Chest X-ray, PA view. Patient: 42 years old, sex M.
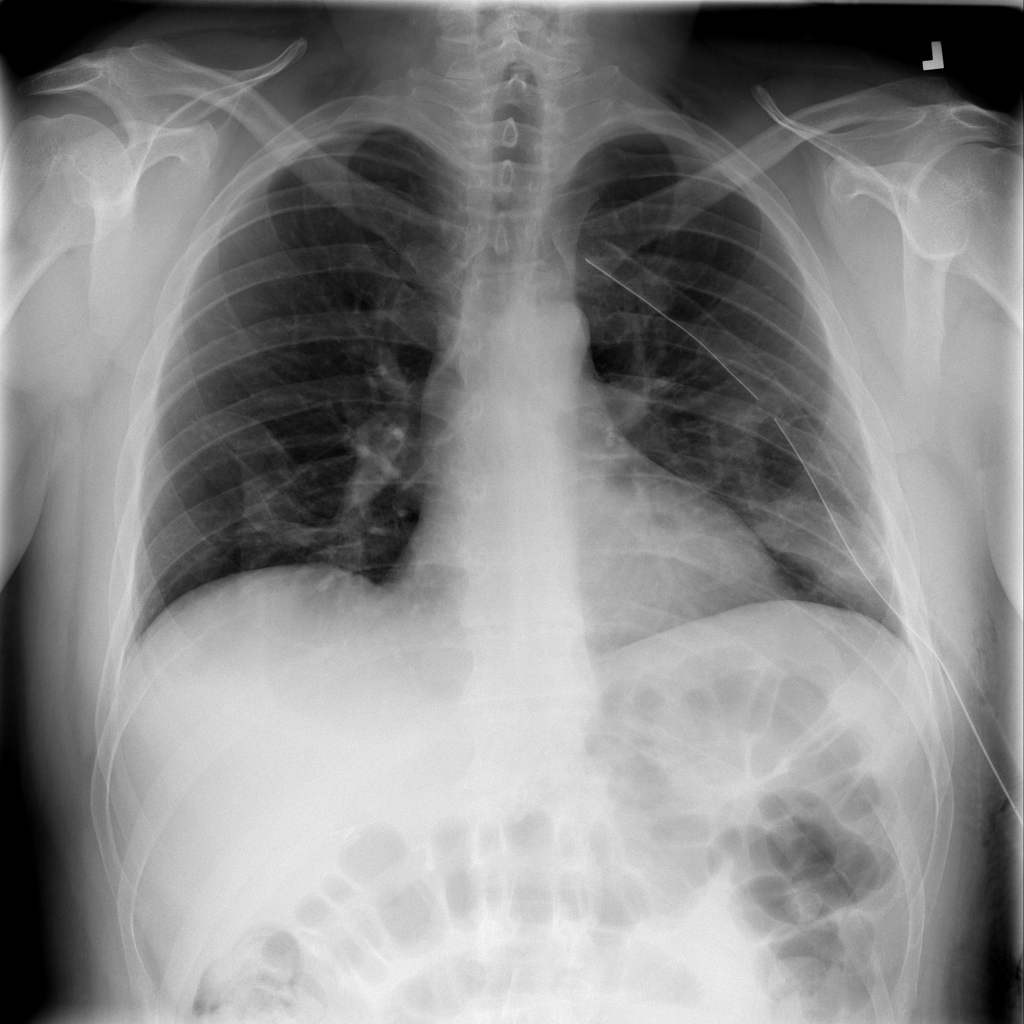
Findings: Atelectasis, Emphysema